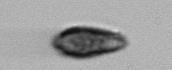
Label: Pseudochattonella_farcimen